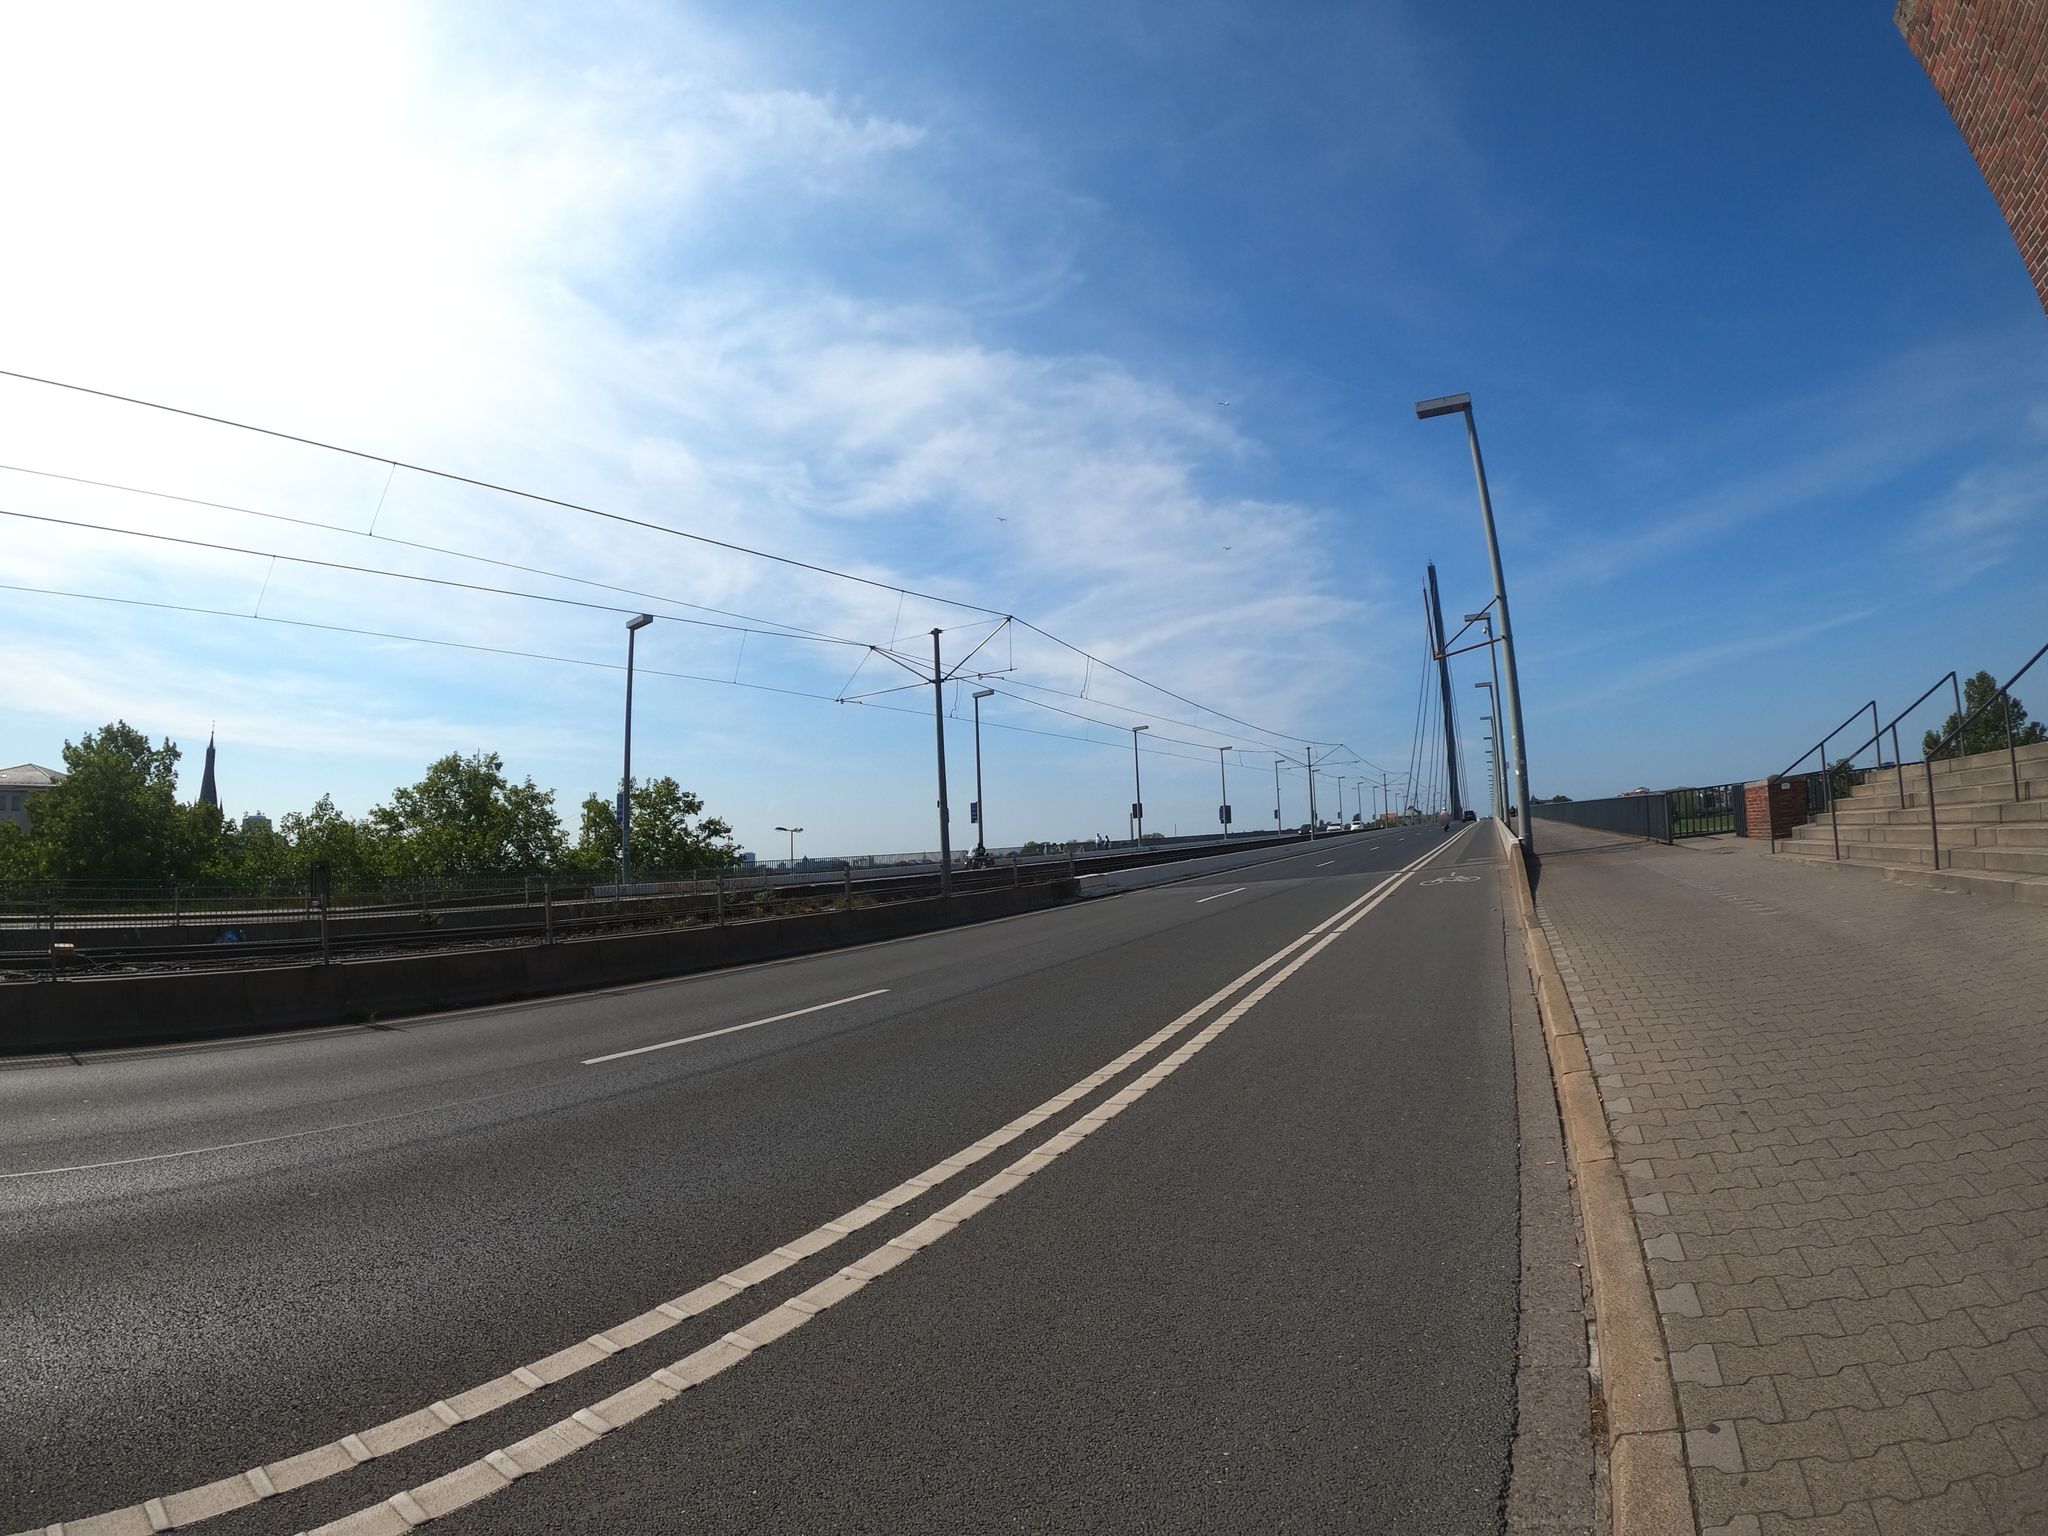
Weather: clear
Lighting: day
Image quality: good
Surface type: cycling surface
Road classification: footway
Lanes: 2
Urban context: urban centre
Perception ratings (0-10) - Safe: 0.6, Lively: 1.47, Beautiful: 3.23, Boring: 6.2, Depressing: 7.29, Wealthy: 0.51